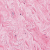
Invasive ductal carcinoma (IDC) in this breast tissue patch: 0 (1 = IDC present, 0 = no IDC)